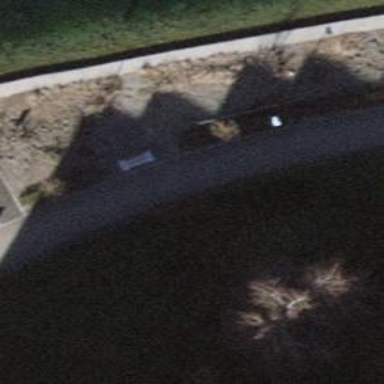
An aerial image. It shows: Brown bench.